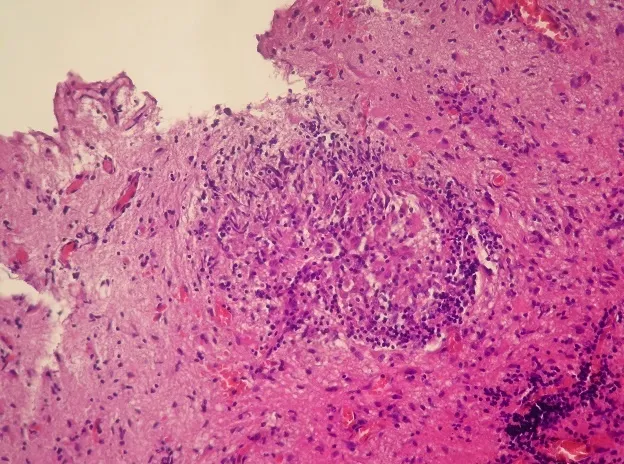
Granuloma with epithlioid cells and lymphocytes (H&E x200).
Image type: pathology (h&e)